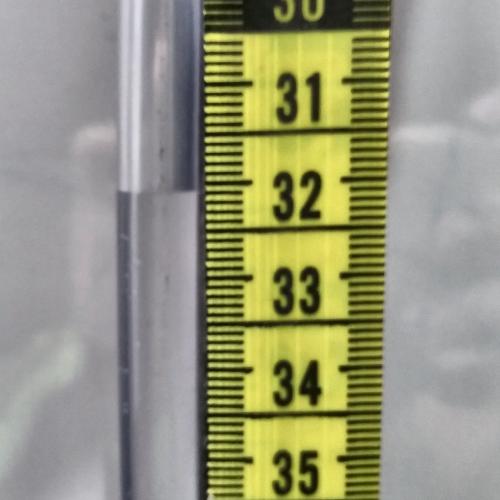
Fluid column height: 32.1 cm